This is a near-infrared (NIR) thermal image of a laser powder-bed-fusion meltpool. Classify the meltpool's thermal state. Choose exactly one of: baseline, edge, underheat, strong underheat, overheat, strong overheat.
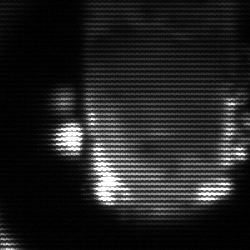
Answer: baseline